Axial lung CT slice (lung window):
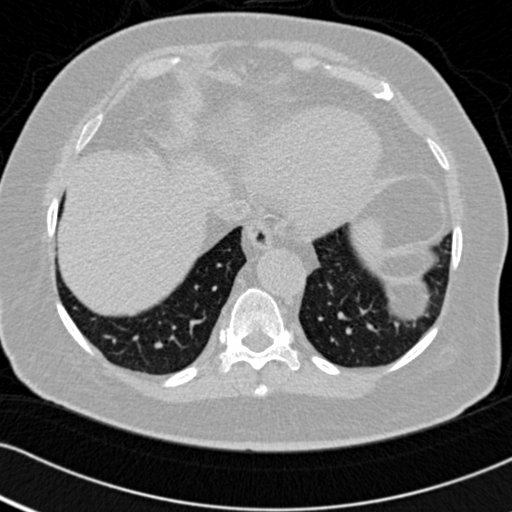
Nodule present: no